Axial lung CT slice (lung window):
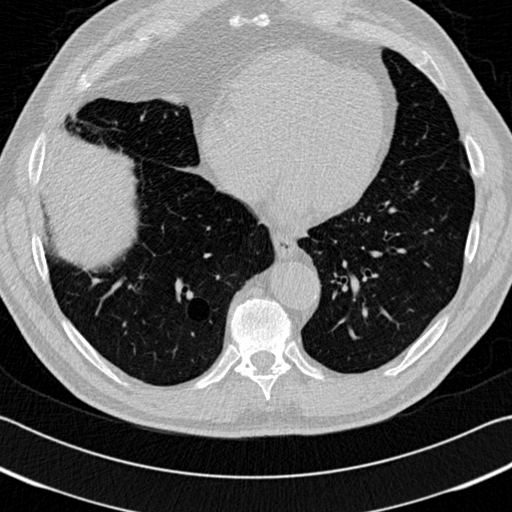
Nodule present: no